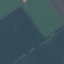
Land use / land cover: AnnualCrop